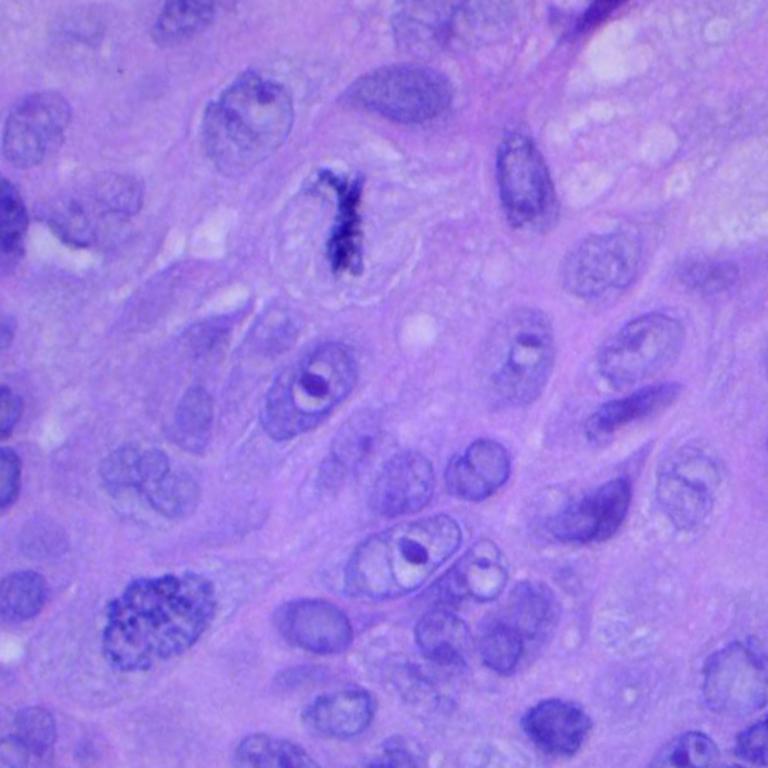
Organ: lung
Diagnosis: squamous carcinomas